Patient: sex M, age 37
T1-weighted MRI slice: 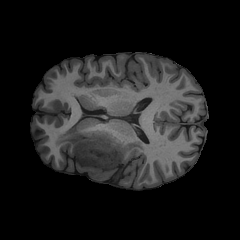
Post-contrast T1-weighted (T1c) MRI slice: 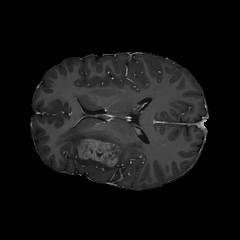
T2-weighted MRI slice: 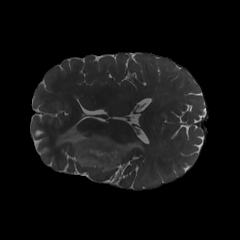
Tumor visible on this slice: yes
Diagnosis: Astrocytoma, IDH-mutant
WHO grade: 4